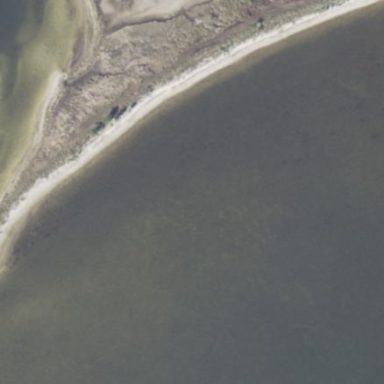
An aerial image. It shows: Scenic beach with natural beauty.